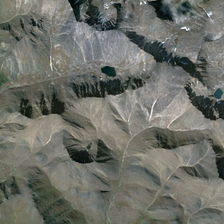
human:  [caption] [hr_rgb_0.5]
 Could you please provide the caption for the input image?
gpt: it is a large piece of mountain with ice partly .

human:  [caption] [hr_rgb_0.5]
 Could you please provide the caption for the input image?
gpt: it is a large piece of mountain with ice partly .

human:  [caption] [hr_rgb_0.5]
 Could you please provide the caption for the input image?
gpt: it is a large piece of mountain with ice partly .

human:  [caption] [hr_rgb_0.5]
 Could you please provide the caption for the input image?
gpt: it is a large piece of mountain with ice partly .

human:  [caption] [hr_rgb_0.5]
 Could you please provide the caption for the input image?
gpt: it is a large piece of mountain with ice partly .